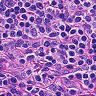
Metastatic tissue present: no